Interaction volume radius: 10 \u00c5
Interaction volume height: 10 \u00c5
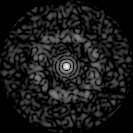
Disorder parameter: 0.8342